Aerial crown-view tile of a tropical tree (Barro Colorado Island, Panama), acquired 20250915:
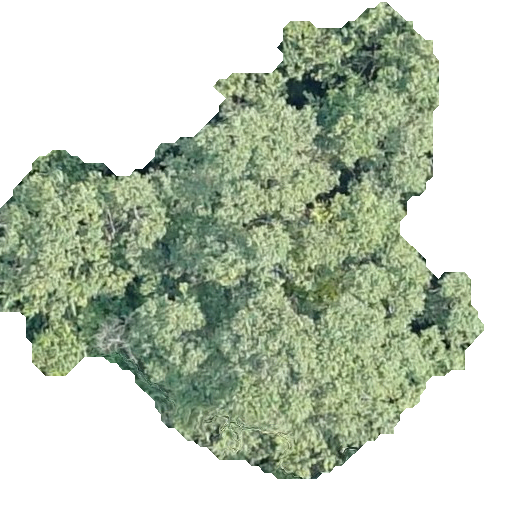
Species: Luehea seemannii
GBIF accepted scientific name: Luehea seemannii
Crown area: 200.181 m²